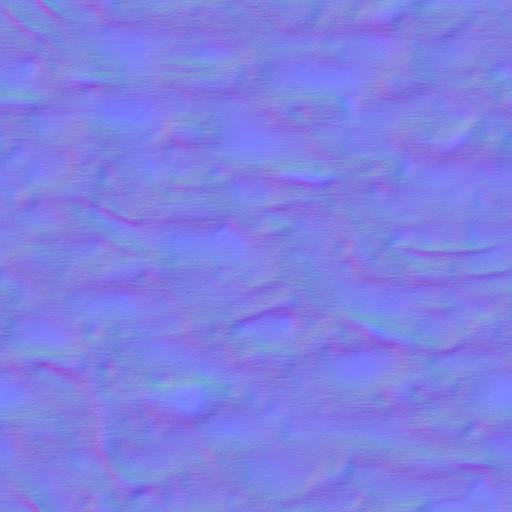
clean light snow white winter